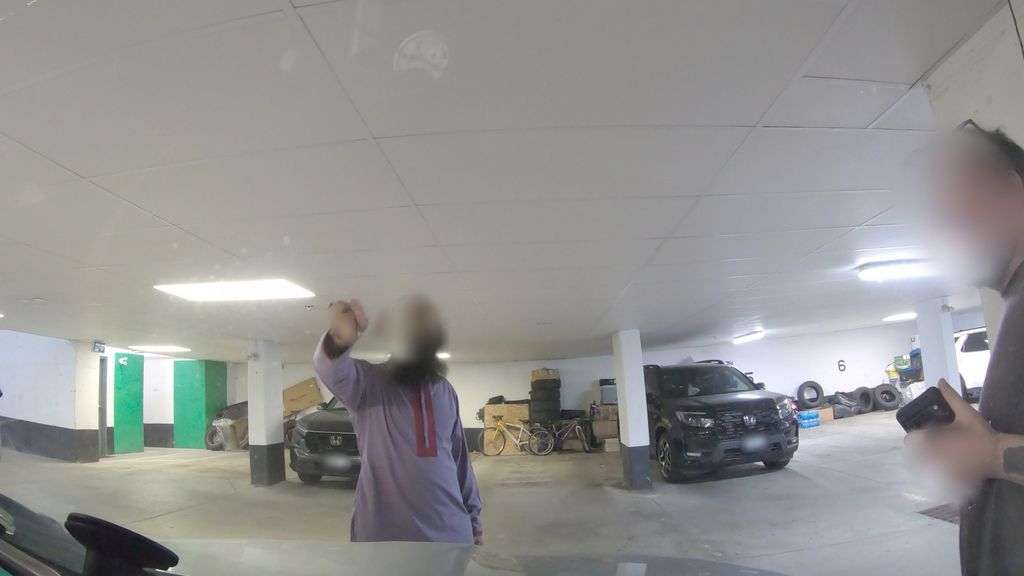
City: toronto